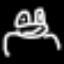
Label: frog